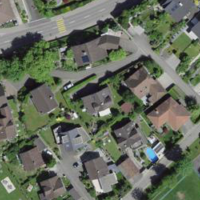
EUNIS habitat code: 55
Species observed at this site:
Chelidonium majus
Cornus sanguinea